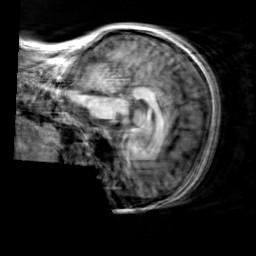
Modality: T1w
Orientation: sagittal
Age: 44
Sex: female
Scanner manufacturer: siemens
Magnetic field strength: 3 T
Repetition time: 2.3 s
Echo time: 0.00303 s